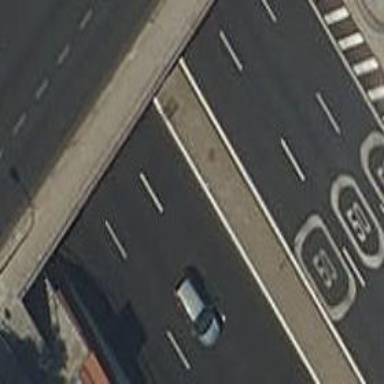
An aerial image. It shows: Primary highway passing through tunnel.